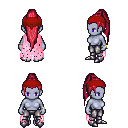
a pixel art fantasy rpg character, female body template, dark elf, purple skin, pink tattered cape, metal pants, ruby red extra-long topknot hairstyle, red bandana, bracelets, metal boots, four views (front, back, left, right), 2x2 character sprite sheet, small pixel art, hard edges, no anti-aliasing